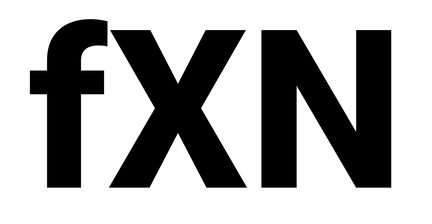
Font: Roboto_ExtraBold